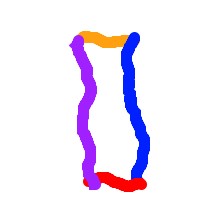
Shape: rectangle